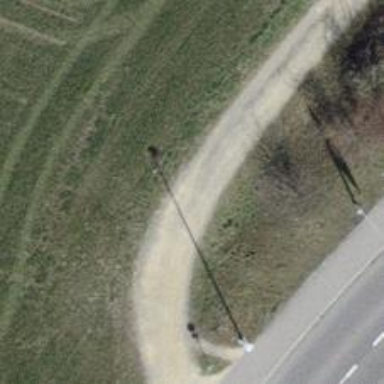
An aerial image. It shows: Compacted grade1 track road.